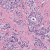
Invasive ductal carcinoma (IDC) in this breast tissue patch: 1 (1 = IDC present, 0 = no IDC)